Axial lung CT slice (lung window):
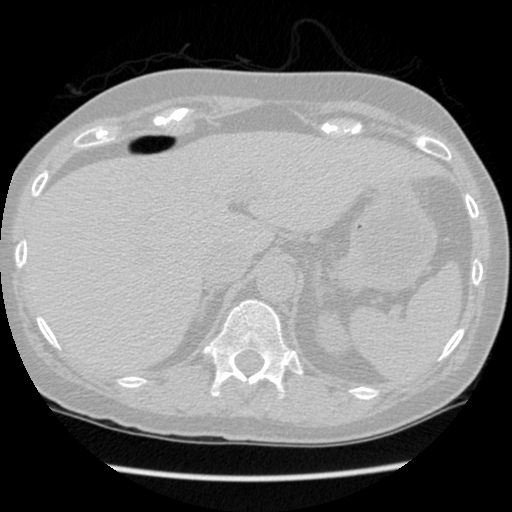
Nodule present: no